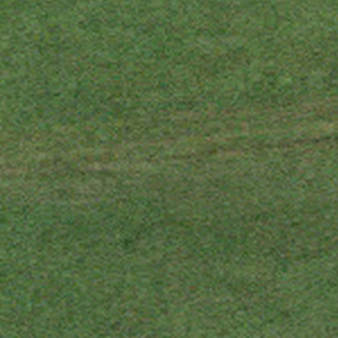
Label: other